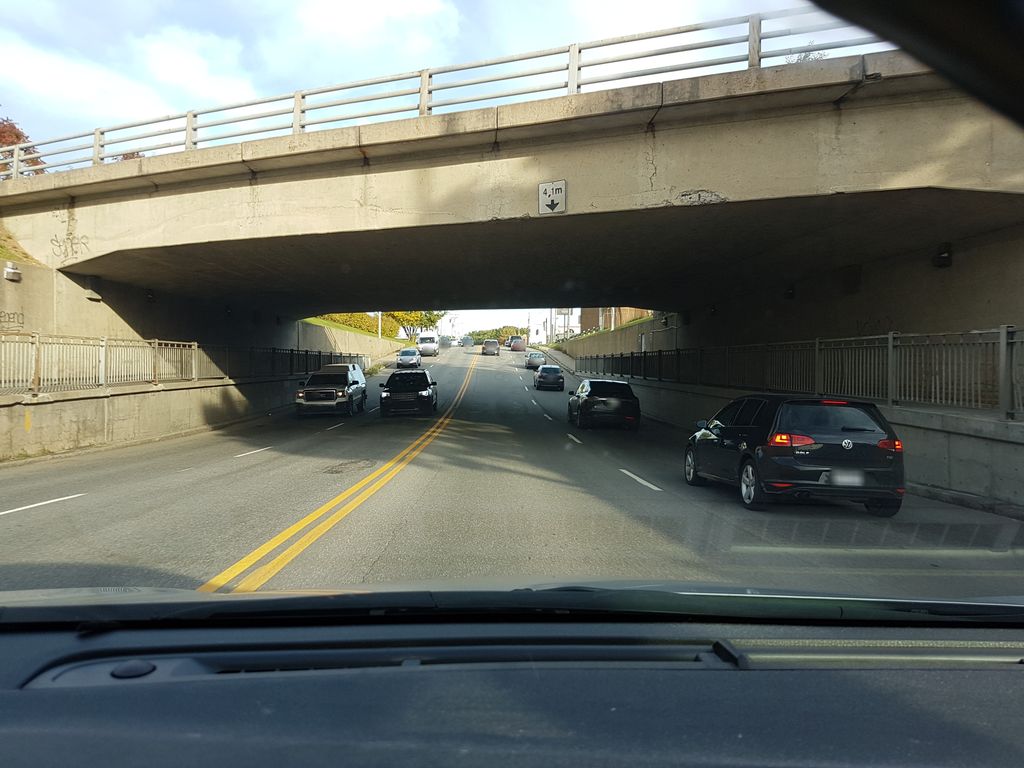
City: quebec_city